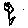
Label: flower